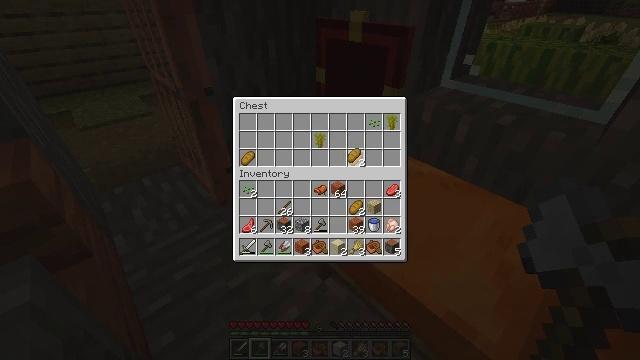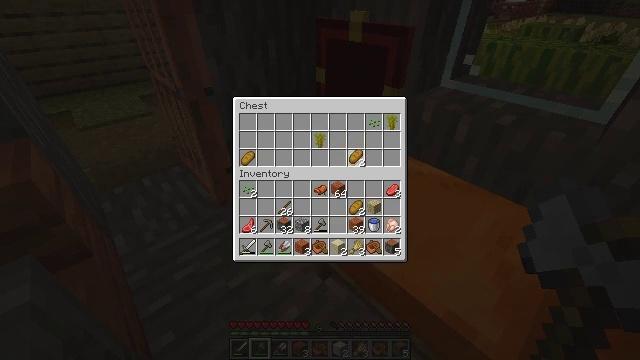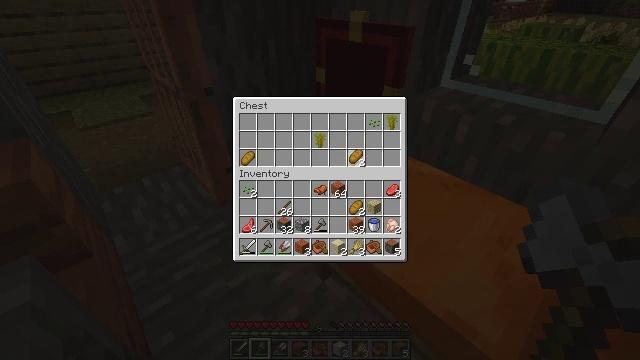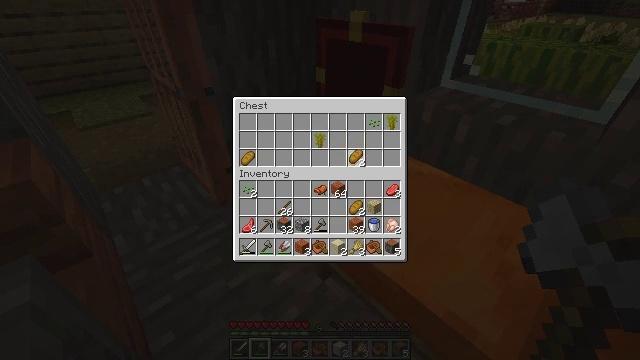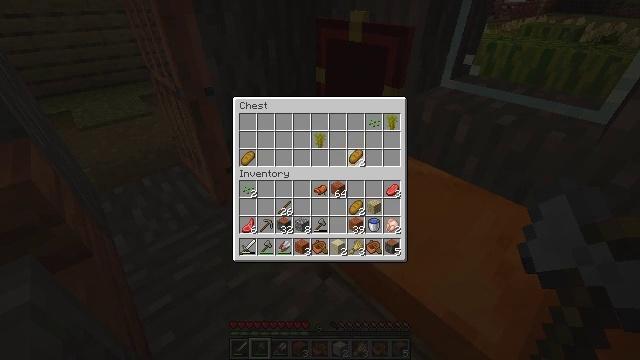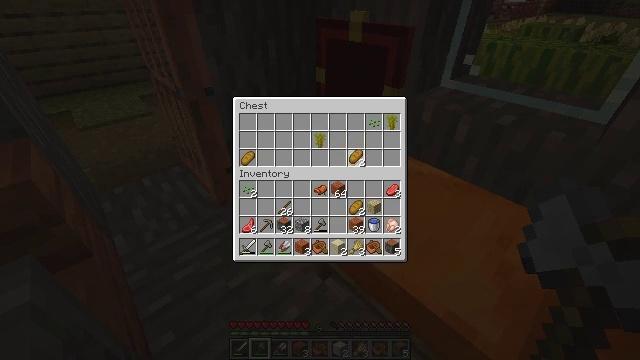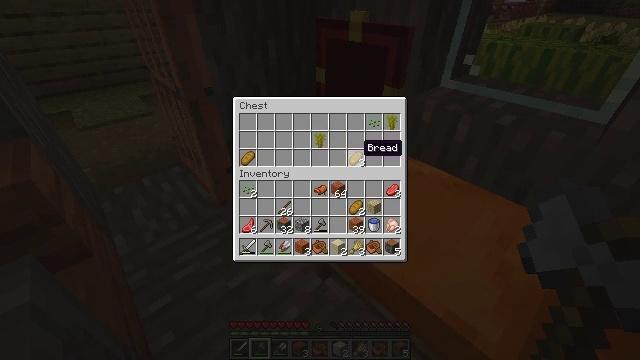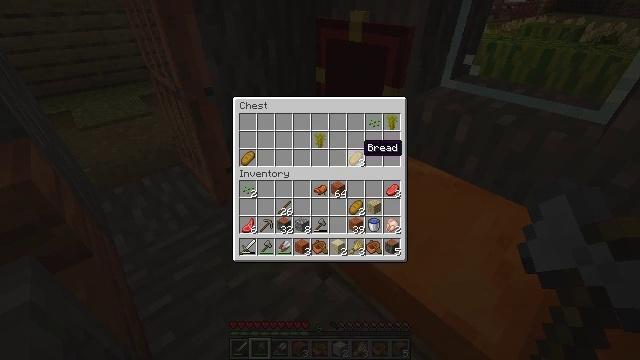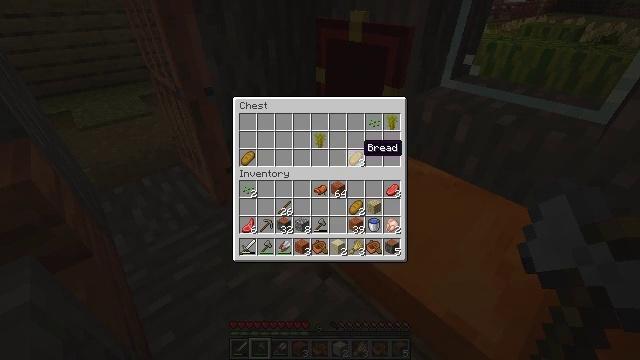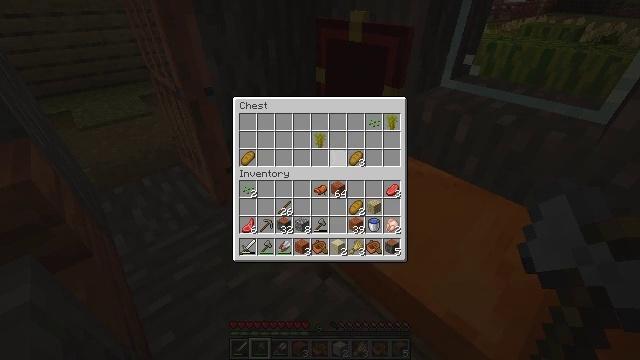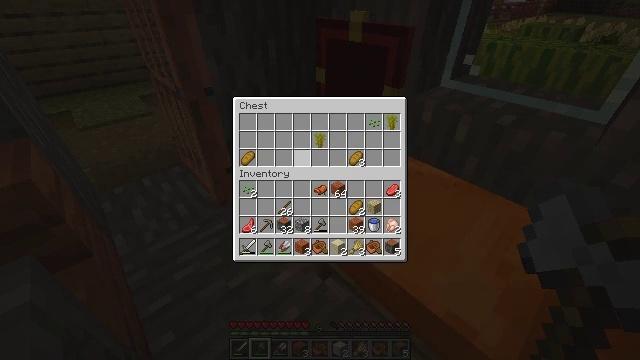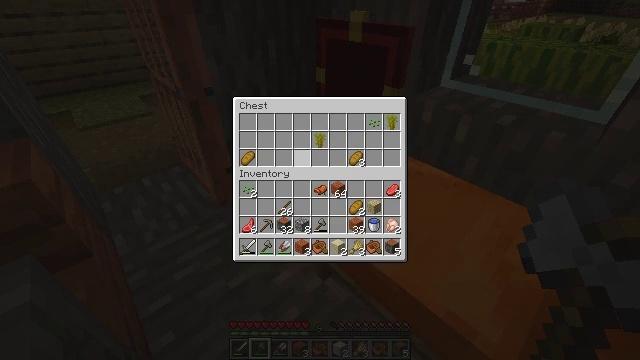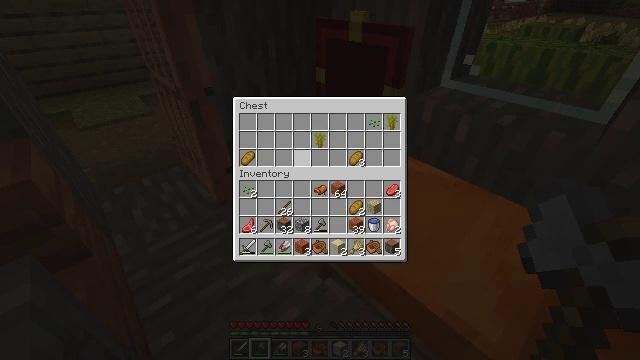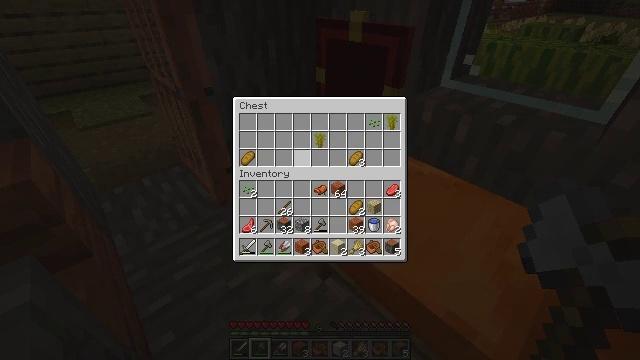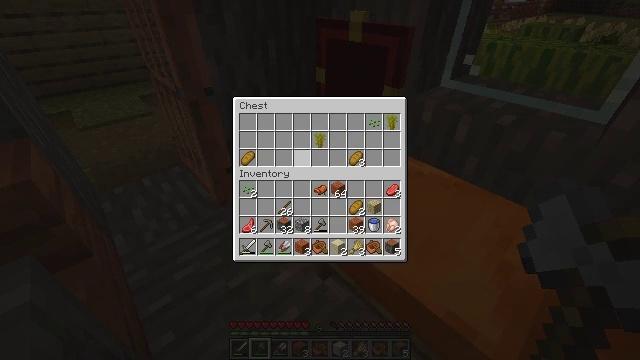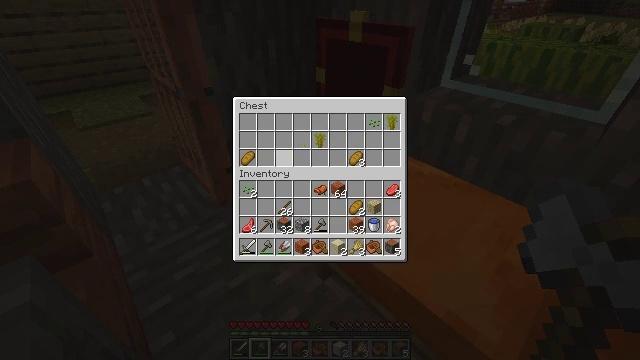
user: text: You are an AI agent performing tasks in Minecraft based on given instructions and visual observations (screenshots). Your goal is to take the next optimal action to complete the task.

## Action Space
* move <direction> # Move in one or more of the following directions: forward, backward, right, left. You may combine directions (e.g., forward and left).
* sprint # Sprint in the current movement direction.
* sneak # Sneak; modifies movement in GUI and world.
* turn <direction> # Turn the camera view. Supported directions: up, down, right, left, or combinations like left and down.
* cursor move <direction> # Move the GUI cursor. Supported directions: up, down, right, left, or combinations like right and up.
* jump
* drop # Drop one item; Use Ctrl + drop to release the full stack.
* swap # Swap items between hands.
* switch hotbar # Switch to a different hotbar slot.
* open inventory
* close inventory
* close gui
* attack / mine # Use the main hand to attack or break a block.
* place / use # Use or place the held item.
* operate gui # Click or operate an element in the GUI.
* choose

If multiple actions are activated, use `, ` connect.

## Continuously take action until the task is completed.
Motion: motion action
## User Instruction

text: Attack the orange bed to pick it up.
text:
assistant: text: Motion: no_op
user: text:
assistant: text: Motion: no_op
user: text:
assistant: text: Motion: operate gui
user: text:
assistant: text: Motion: operate gui
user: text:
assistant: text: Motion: operate gui
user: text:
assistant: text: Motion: no_op
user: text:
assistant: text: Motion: no_op
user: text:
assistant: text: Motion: no_op
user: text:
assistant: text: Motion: cursor move left
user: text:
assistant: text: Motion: cursor move left
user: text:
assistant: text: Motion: cursor move left
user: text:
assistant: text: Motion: no_op
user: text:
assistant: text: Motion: no_op
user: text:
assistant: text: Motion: no_op
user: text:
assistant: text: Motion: cursor move left
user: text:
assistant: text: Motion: no_op
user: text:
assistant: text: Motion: no_op
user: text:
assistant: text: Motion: no_op
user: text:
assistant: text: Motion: cursor move right
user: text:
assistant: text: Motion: cursor move right
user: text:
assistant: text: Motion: cursor move right
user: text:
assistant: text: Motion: cursor move right
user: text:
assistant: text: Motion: cursor move right
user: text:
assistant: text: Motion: cursor move right
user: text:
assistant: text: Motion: no_op
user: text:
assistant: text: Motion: cursor move right
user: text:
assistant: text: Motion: no_op
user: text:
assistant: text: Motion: no_op
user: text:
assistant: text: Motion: no_op
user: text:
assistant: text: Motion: no_op